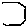
Label: hexagon